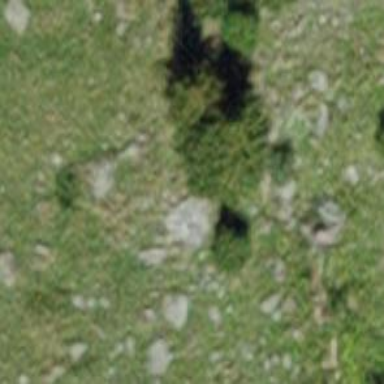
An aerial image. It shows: Beautiful tree in nature.